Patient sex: M
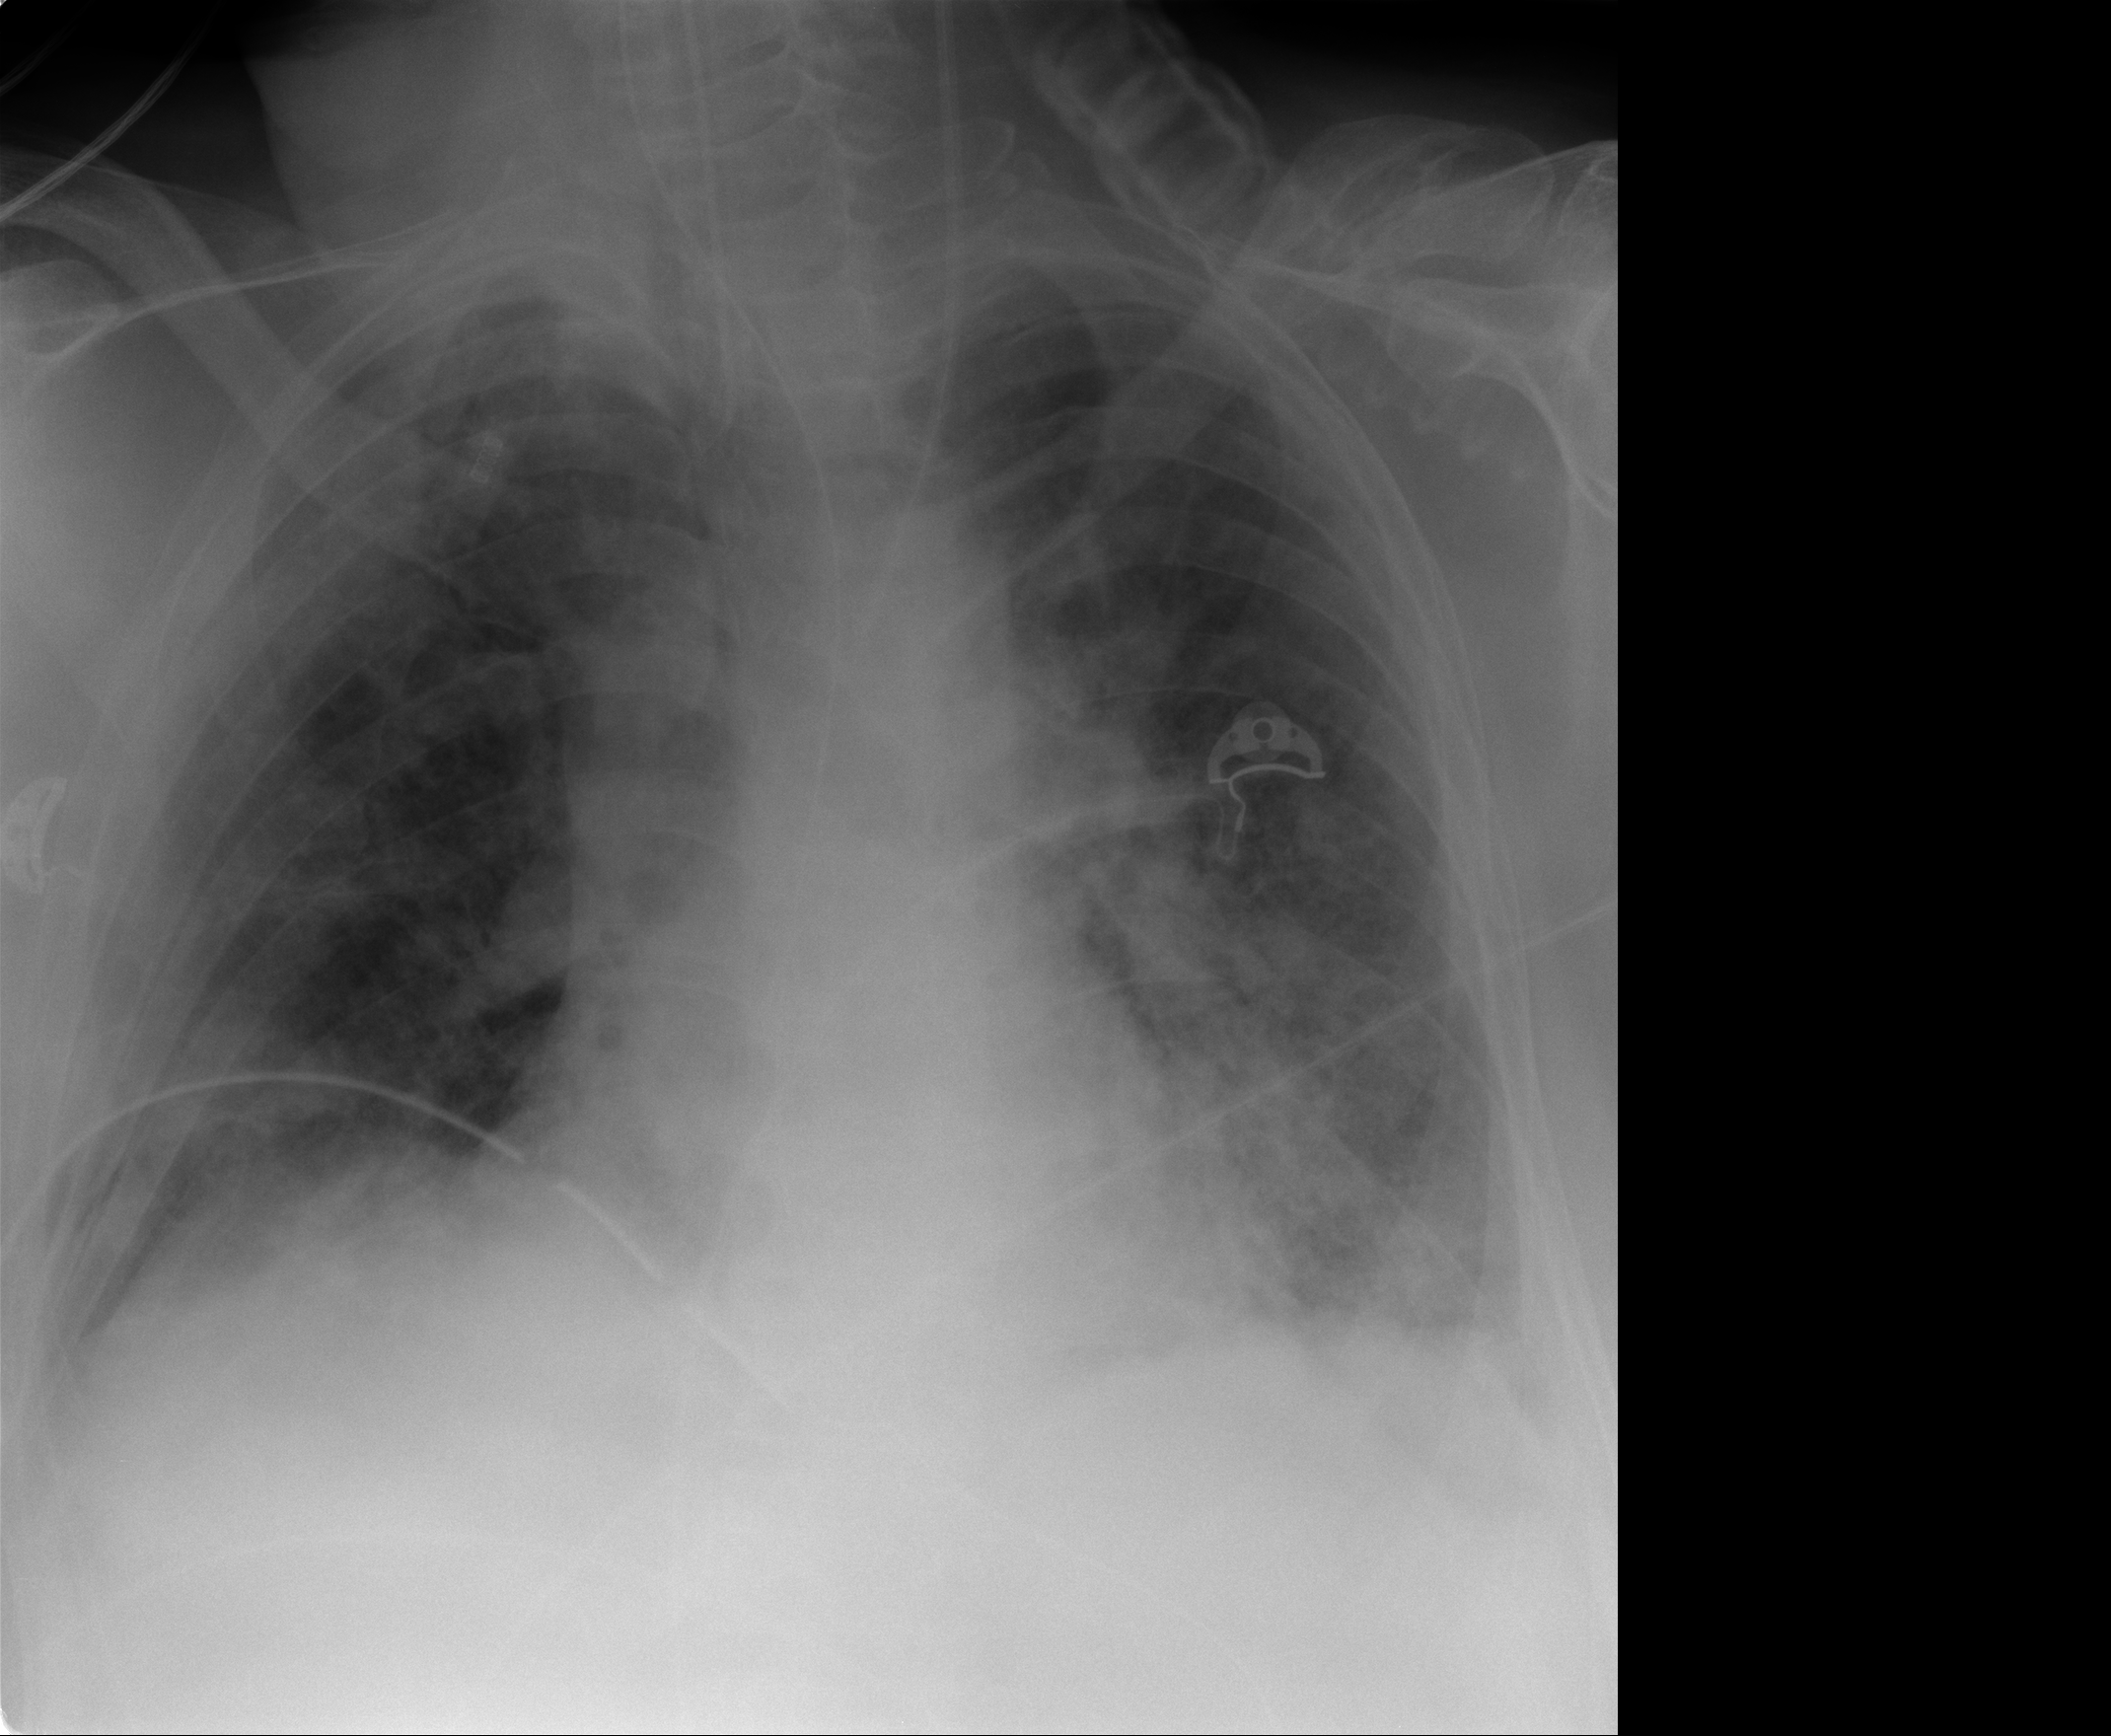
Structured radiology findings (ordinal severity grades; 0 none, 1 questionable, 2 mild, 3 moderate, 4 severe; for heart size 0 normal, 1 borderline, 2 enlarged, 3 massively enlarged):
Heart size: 0
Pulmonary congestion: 2
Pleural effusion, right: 2
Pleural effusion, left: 2
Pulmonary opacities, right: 3
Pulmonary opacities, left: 4
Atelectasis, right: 2
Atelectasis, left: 2